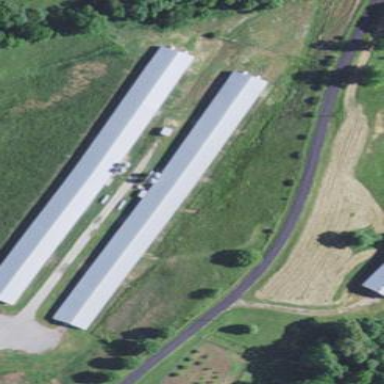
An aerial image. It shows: Poultry farmyard is depicted in the image.